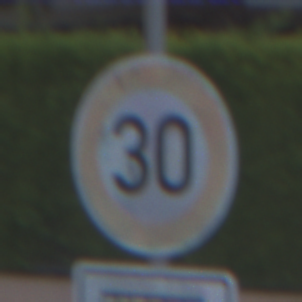
Verkehrszeichen: Geschwindigkeit30
Zusatzzeichen unten: HinweisDurchSinnbild13
Umgebung: Outdoor, Urban
Tageszeit: SunriseSunset
Wetter: Clear
Licht: Natural
Jahreszeit: NotSpecified
Kontrast: LowContrast